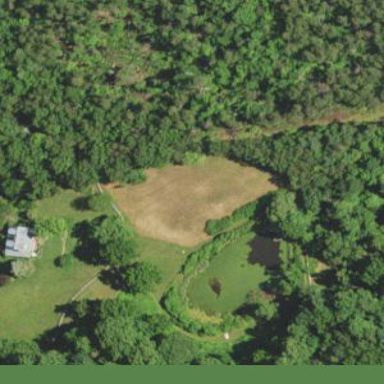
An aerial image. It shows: Peaceful pond surrounded by nature.